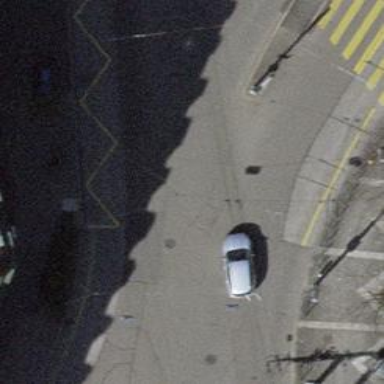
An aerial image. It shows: Bus stop equipped with public transport stop position.